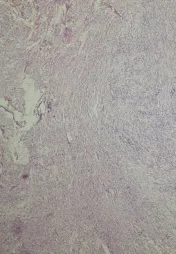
Histologic specimen acquired from the tumor mass, light microscopic examination (Hematoxylin-Eosin stain), 40x magnification.
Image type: pathology (h&e)